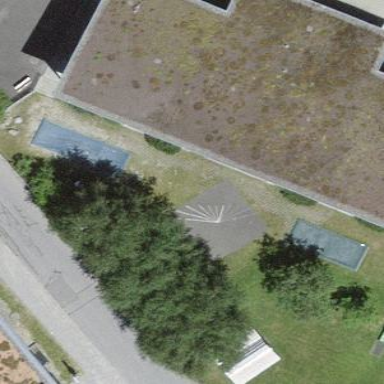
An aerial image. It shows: Kindergarten.